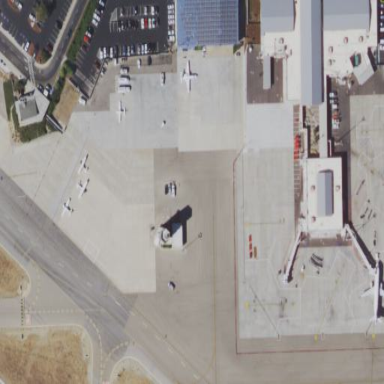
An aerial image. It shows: Apron area with paved surface.